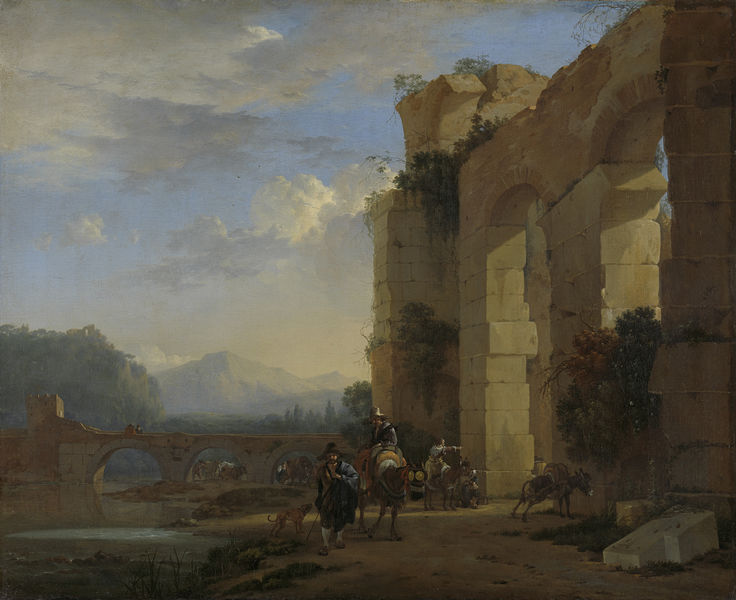
Titel: Ezeldrijvers bij een Italiaanse ruïne
Künstler: Jan Asselijn
Standort: Amsterdam
Institution: Rijksmuseum
Schlagwörter: berg, gemälde, himmel, wasser, wolken, bäume, fluss, landschaft, ufer, hut, licht, hund, stehen, stein, steine, bach, brücke, sonne, pflanzen, bauern, esel, reiter, düster, berge, gebirge, sonnenuntergang, grasen, rast, romantik, fugen, ruine, torbogen, wandern, sandstein, wanderer